Question: '''
SELECT "Series".*
,"SeriesTranslations"."id" AS "SeriesTranslations.id"
,"SeriesTranslations"."title" AS "SeriesTranslations.title"
,"SeriesTranslations"."subtitle" AS "SeriesTranslations.subtitle"
,"SeriesTranslations"."slug" AS "SeriesTranslations.slug"
,"SeriesTranslations"."language" AS "SeriesTranslations.language"
,"SeriesTranslations"."seoTitle" AS "SeriesTranslations.seoTitle"
,"SeriesTranslations"."seoDescription" AS "SeriesTranslations.seoDescription"
,"Posts"."id" AS "Posts.id"
,"Posts"."type" AS "Posts.type"
,"Posts"."contentDuration" AS "Posts.contentDuration"
,"Posts"."publishDate" AS "Posts.publishDate"
,"Posts"."publishedAt" AS "Posts.publishedAt"
,"Posts"."thumbnailUrl" AS "Posts.thumbnailUrl"
,"Posts"."imageUrl" AS "Posts.imageUrl"
,"Posts"."media" AS "Posts.media"
,"Posts.PostTranslations"."id" AS "Posts.PostTranslations.id"
,"Posts.PostTranslations"."slug" AS "Posts.PostTranslations.slug"
,"Posts.PostTranslations"."title" AS "Posts.PostTranslations.title"
,"Posts.PostTranslations"."subtitle" AS "Posts.PostTranslations.subtitle"
,"Posts.PostTranslations"."language" AS "Posts.PostTranslations.language"
FROM (
SELECT "Series"."id"
,"Series"."thumbnailUrl"
,"Series"."imageUrl"
,"Series"."coverUrl"
FROM "Series" AS "Series"
WHERE EXISTS (
SELECT *
FROM "SeriesTranslations" AS t
WHERE t.LANGUAGE IN ('en-us')
AND t.slug = 'in-residence-architecture-design-video-series'
AND t."SeriesId" = "Series"."id" LIMIT 1
) LIMIT 1
) AS "Series"
INNER JOIN "SeriesTranslations" AS "SeriesTranslations" ON "Series"."id" = "SeriesTranslations"."SeriesId"
AND "SeriesTranslations"."language" IN ('en-us')
LEFT JOIN "Posts" AS "Posts" ON "Series"."id" = "Posts"."SeriesId"
AND EXISTS (
SELECT *
FROM "PostTranslations" AS pt
WHERE pt.LANGUAGE IN ('en-us')
AND pt."PostId" = "Posts"."id" LIMIT 1
)
LEFT JOIN "PostTranslations" AS "Posts.PostTranslations" ON "Posts"."id" = "Posts.PostTranslations"."PostId"
AND "Posts.PostTranslations"."language" IN ('en-us')
ORDER BY "Posts"."publishDate" DESC;
'''
It loads data from 4 tables "Series", "SeriesTranslations", "Posts" and "PostsTranslations". I retrieves single "Series" based on "SeriesTranslations" slug and also all "Posts" that belong to this series with their translations.
This query takes ~1.5 sec when series is returned with 14 posts (TOTAL 14 rows are returned from query). In DB there are just few series (no more than 5), each one has 2 translations. However there are many posts in DB - around 2000 and each one has 2 translations so around 4k PostTranslations...
---
Here is EXPLAIN result

I have unique indexes on "slug", "language" in "SeriesTranslations" and "PostTranslations" and also I have forign keys on "Posts"."SeriesId", "SeriesTranslations"."SeriesId" and "PostTranslations"."PostId"
---
EXPLAIN here <URL>
---
I simplified query as suggested: (removed one subquery and moved conditions to inner join) - however query is still slow...
'''
SELECT "Series"."id"
,"Series"."thumbnailUrl"
,"Series"."imageUrl"
,"Series"."coverUrl"
,"SeriesTranslations"."id" AS "SeriesTranslations.id"
,"SeriesTranslations"."title" AS "SeriesTranslations.title"
,"SeriesTranslations"."subtitle" AS "SeriesTranslations.subtitle"
,"SeriesTranslations"."slug" AS "SeriesTranslations.slug"
,"SeriesTranslations"."language" AS "SeriesTranslations.language"
,"SeriesTranslations"."seoTitle" AS "SeriesTranslations.seoTitle"
,"SeriesTranslations"."seoDescription" AS "SeriesTranslations.seoDescription"
,"Posts"."id" AS "Posts.id"
,"Posts"."type" AS "Posts.type"
,"Posts"."contentDuration" AS "Posts.contentDuration"
,"Posts"."publishDate" AS "Posts.publishDate"
,"Posts"."publishedAt" AS "Posts.publishedAt"
,"Posts"."thumbnailUrl" AS "Posts.thumbnailUrl"
,"Posts"."imageUrl" AS "Posts.imageUrl"
,"Posts"."media" AS "Posts.media"
,"Posts.PostTranslations"."id" AS "Posts.PostTranslations.id"
,"Posts.PostTranslations"."slug" AS "Posts.PostTranslations.slug"
,"Posts.PostTranslations"."title" AS "Posts.PostTranslations.title"
,"Posts.PostTranslations"."subtitle" AS "Posts.PostTranslations.subtitle"
,"Posts.PostTranslations"."language" AS "Posts.PostTranslations.language"
FROM "Series" AS "Series"
INNER JOIN "SeriesTranslations" AS "SeriesTranslations" ON "Series"."id" = "SeriesTranslations"."SeriesId"
AND "SeriesTranslations"."language" IN ('en-us')
AND "SeriesTranslations"."slug" = 'sdf'
LEFT JOIN "Posts" AS "Posts" ON "Series"."id" = "Posts"."SeriesId"
AND EXISTS (
SELECT *
FROM "PostTranslations" AS pt
WHERE pt.LANGUAGE IN ('en-us')
AND pt."PostId" = "Posts"."id" LIMIT 1
)
LEFT JOIN "PostTranslations" AS "Posts.PostTranslations" ON "Posts"."id" = "Posts.PostTranslations"."PostId"
AND "Posts.PostTranslations"."language" IN ('en-us')
WHERE (1 = 1)
ORDER BY "Posts"."publishDate" DESC
,"Posts"."id" DESC;
'''
And here is new query plan:
'''
QUERY PLAN
------------------------------------------------------------------------------------------------------------------------------------------------------------------------------------
Sort (cost=<PHONE>.76..<PHONE>.76 rows=1 width=695) (actual time=2140.906..2140.908 rows=14 loops=1)
Sort Key: "Posts"."publishDate", "Posts".id
Sort Method: quicksort Memory: 45kB
-> Nested Loop Left Join (cost=0.03..<PHONE>.76 rows=1 width=695) (actual time=85.862..2140.745 rows=14 loops=1)
Join Filter: ("Posts".id = "Posts.PostTranslations"."PostId")
Rows Removed by Join Filter: 28266
-> Nested Loop (cost=0.03..<PHONE>.24 rows=1 width=564) (actual time=85.307..2042.304 rows=14 loops=1)
Join Filter: ("Series".id = "SeriesTranslations"."SeriesId")
Rows Removed by Join Filter: 35
-> Index Scan using "SeriesTranslations-slug-language-unique" on "SeriesTranslations" (cost=0.03..4.03 rows=1 width=200) (actual time=0.044..0.046 rows=1 loops=1)
Index Cond: ((slug = 'in-residence-architecture-design-video-series'::text) AND (language = 'en-us'::text))
-> Nested Loop Left Join (cost=0.00..<PHONE>.63 rows=450 width=368) (actual time=85.243..2042.207 rows=49 loops=1)
Join Filter: ("Series".id = "Posts"."SeriesId")
Rows Removed by Join Filter: 18131
-> Seq Scan on "Series" (cost=0.00..11.35 rows=450 width=100) (actual time=0.006..0.046 rows=9 loops=1)
-> Materialize (cost=0.00..<PHONE>.79 rows=1010 width=272) (actual time=4.422..226.499 rows=2020 loops=9)
-> Seq Scan on "Posts" (cost=0.00..<PHONE>.78 rows=1010 width=272) (actual time=39.785..2020.448 rows=2020 loops=1)
Filter: (SubPlan 1)
SubPlan 1
-> Limit (cost=0.00..500.94 rows=1 width=1267) (actual time=0.995..0.995 rows=1 loops=2020)
-> Seq Scan on "PostTranslations" pt (cost=0.00..500.94 rows=1 width=1267) (actual time=0.992..0.992 rows=1 loops=2020)
Filter: ((language = 'en-us'::text) AND ("PostId" = "Posts".id))
Rows Removed by Filter: 1591
-> Seq Scan on "PostTranslations" "Posts.PostTranslations" (cost=0.00..499.44 rows=2020 width=135) (actual time=0.003..3.188 rows=2020 loops=14)
Filter: (language = 'en-us'::text)
Rows Removed by Filter: 964
Total runtime: 2141.432 ms
(27 rows)
'''
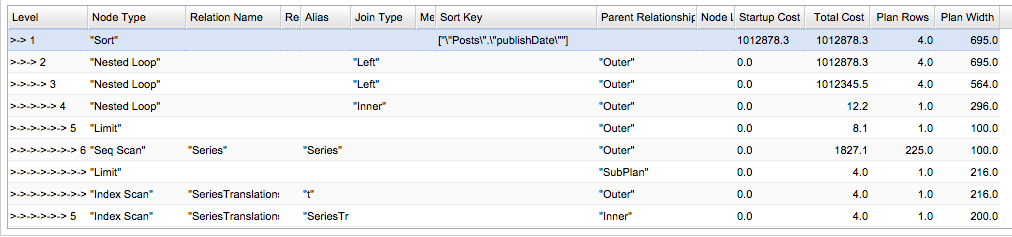
Answer: An index on the FKs might help the JOINs:
'''
CREATE INDEX ON PostTranslations (PostId); -- For FK
VACUUM ANALYZE PostTranslations ; -- refresh statistics
CREATE INDEX ON SeriesTranslations (SeriesId ); -- FK
VACUUM ANALYZE SeriesTranslations ;
CREATE INDEX ON Posts (SeriesId) ; -- FK
VACUUM ANALYZE Posts ;
'''
And the 'LIMIT 1' from the 'EXISTS(...)' subqueries. They can only do harm.